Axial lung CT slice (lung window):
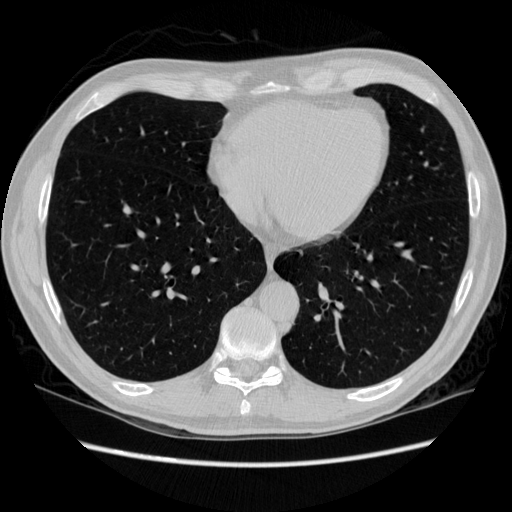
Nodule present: no